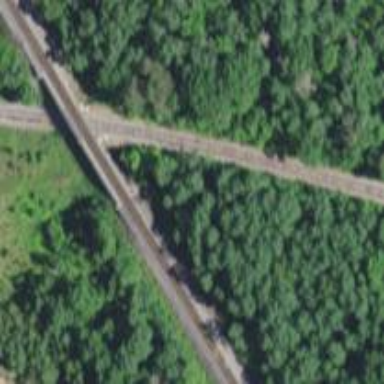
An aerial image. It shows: Bridge over railway line.